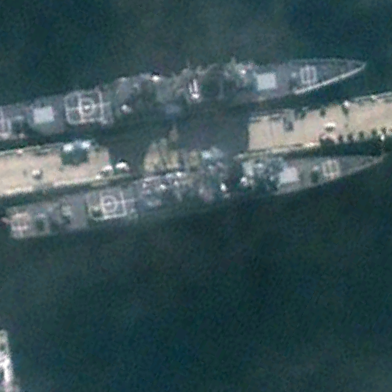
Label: cruiser